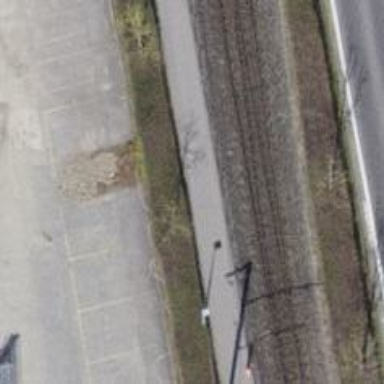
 electrified with contact line. The railway block is labeled as W4_U."